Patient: sex M, age 58
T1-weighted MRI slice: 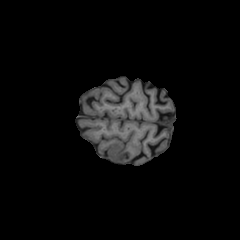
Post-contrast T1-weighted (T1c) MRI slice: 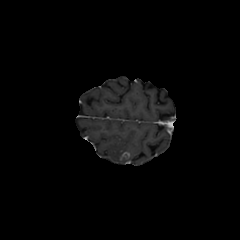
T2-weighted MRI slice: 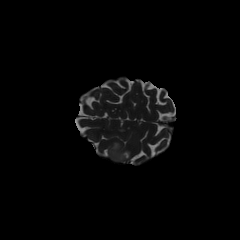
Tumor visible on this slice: yes
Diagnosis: Glioblastoma, IDH-wildtype
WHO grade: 4